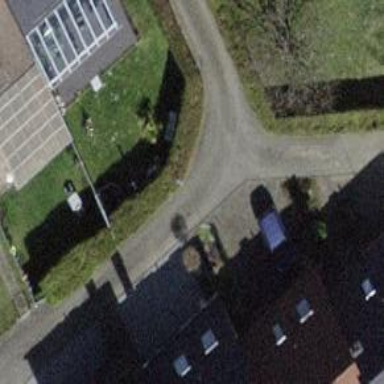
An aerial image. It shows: Residential road with paving stones.